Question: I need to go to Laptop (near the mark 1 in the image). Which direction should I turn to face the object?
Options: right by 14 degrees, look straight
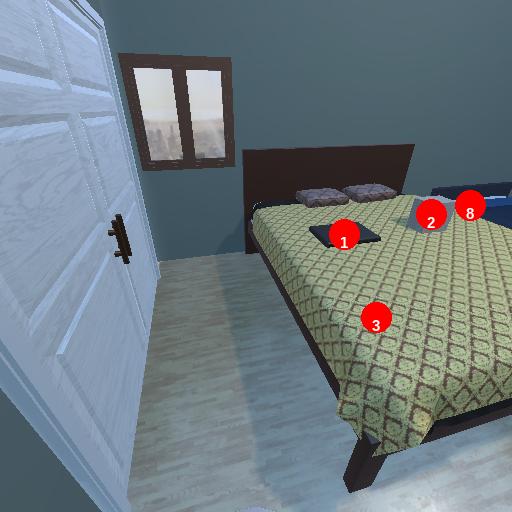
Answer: right by 14 degrees